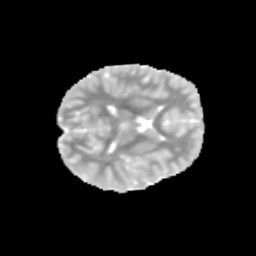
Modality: MD
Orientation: axial
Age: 9
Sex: male
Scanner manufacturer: siemens
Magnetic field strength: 3 T
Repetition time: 3.8 s
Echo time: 0.07 s